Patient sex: M
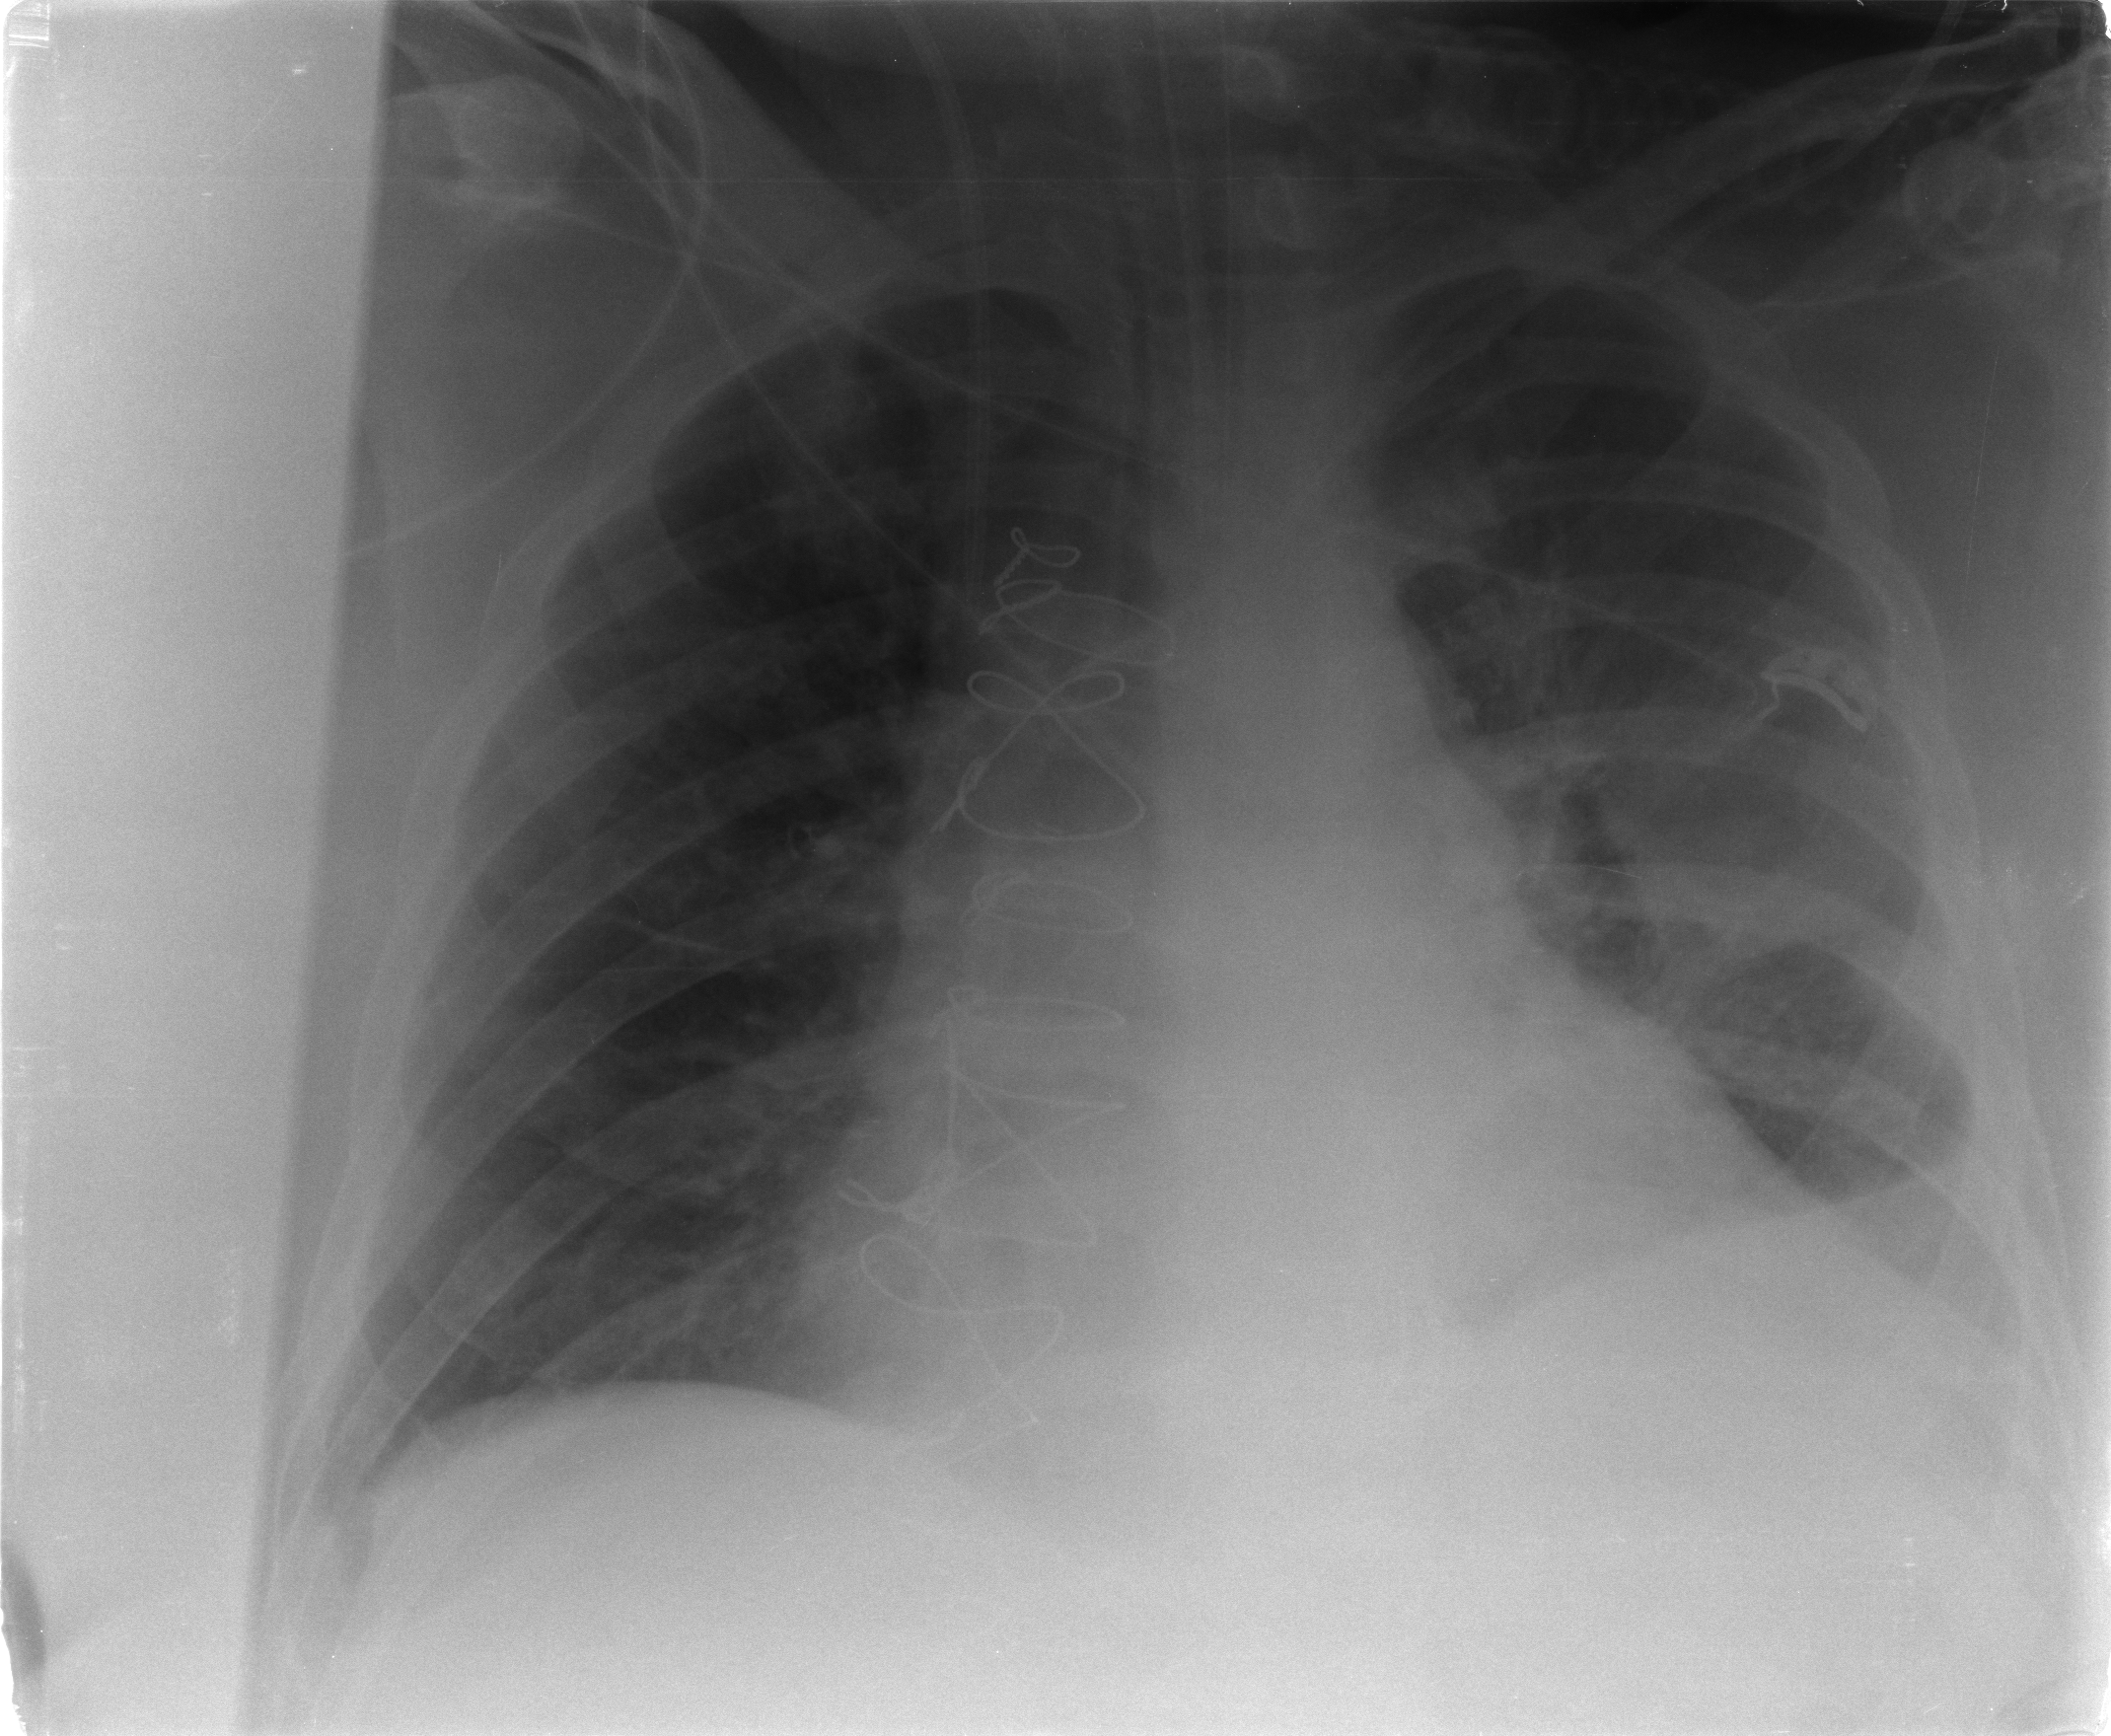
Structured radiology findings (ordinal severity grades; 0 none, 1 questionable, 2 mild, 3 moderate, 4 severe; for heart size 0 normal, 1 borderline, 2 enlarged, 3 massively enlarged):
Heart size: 2
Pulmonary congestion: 2
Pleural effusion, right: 0
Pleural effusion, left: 2
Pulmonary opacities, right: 0
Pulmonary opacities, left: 0
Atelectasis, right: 0
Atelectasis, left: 2